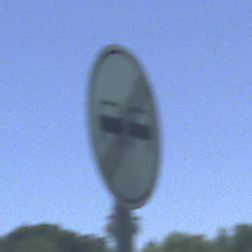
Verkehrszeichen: EndeUeberholverbot
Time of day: Midday
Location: Outdoor (Nature)
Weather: Clear
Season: Summer
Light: Natural